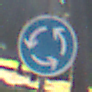
Verkehrszeichen: Kreisverkehr
Umgebung: Outdoor, Suburban
Tageszeit: MorningAfternoon
Wetter: Clear
Licht: Natural
Jahreszeit: NotSpecified
Kontrast: HighContrast